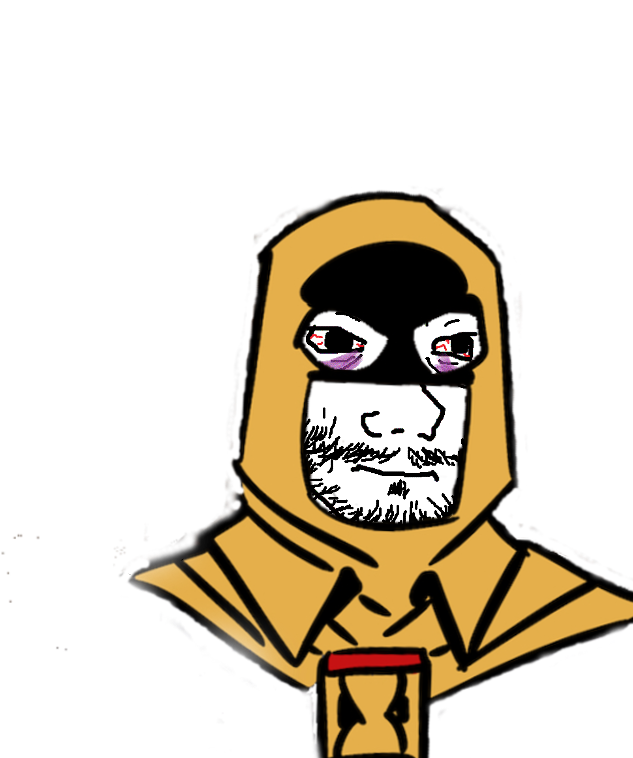
Label: 5_Doomer